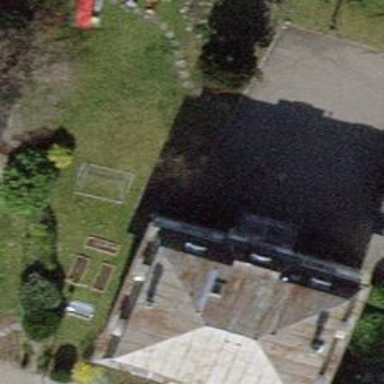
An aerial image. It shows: Garden with deciduous broadleaved trees.